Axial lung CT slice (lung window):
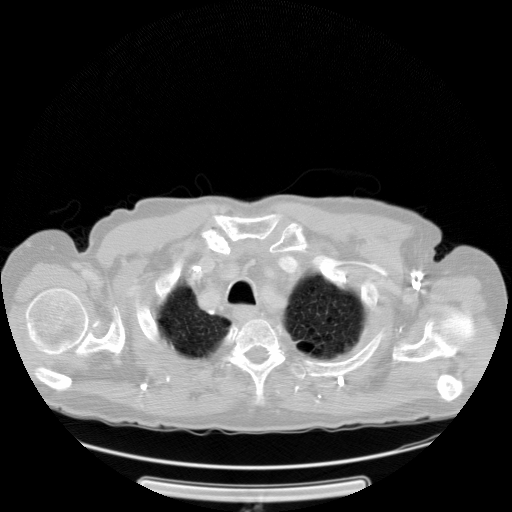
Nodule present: no